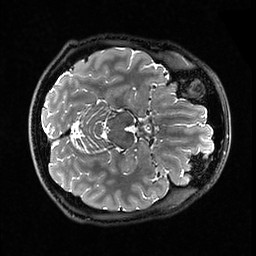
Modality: T2w
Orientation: axial
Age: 32
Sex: male
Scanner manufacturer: ge
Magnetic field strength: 3 T
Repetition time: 3.202 s
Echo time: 0.06636 s